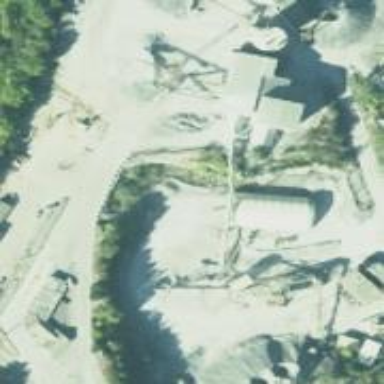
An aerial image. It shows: Quarry area.